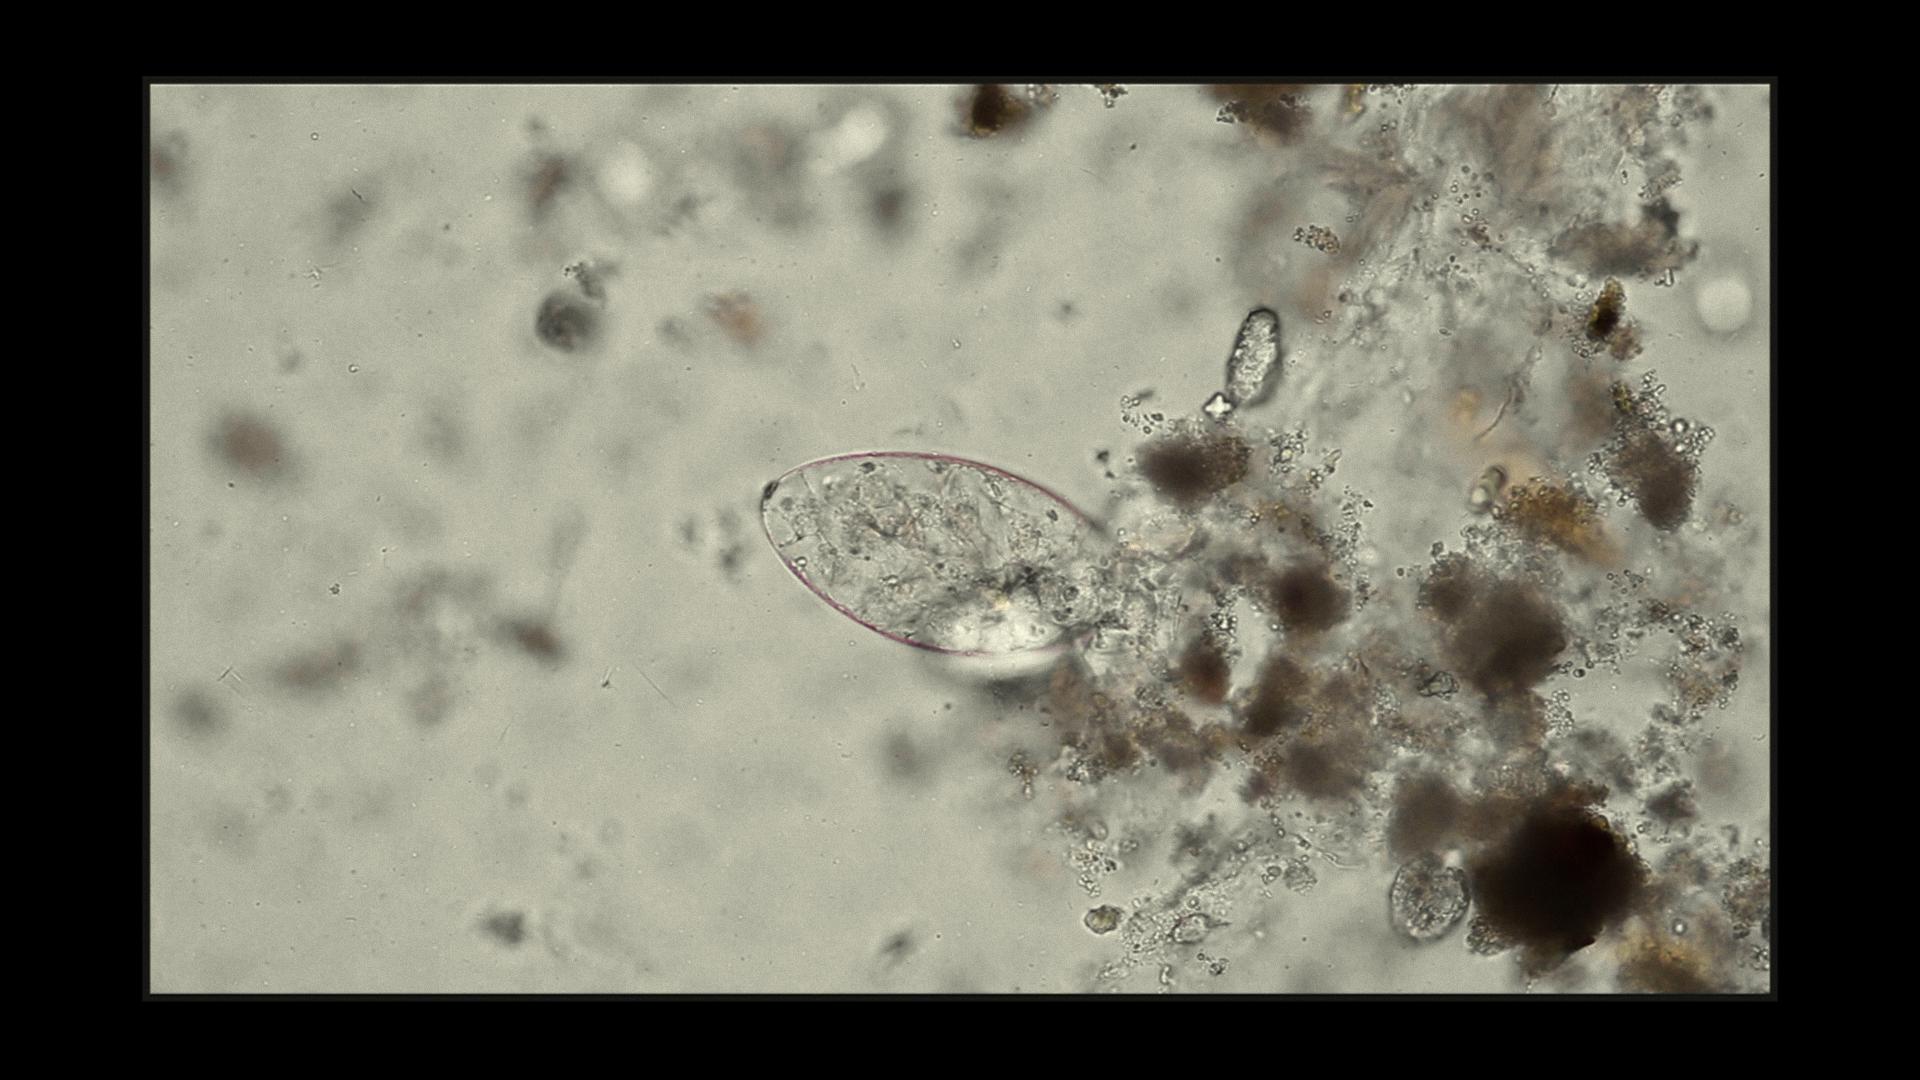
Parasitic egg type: Fasciolopsis buski